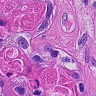
Metastatic tissue present: yes